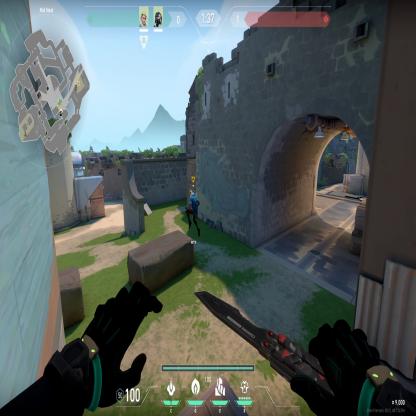
Label: teammate